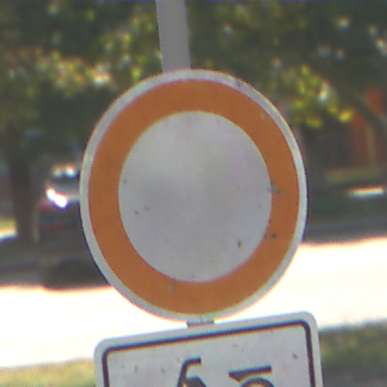
Verkehrszeichen: VerbotFahrzeugeAllerArt
Zusatzzeichen unten: EinspurigeFahrzeugeFrei2
Umgebung: Outdoor, Urban
Tageszeit: Midday
Wetter: Clear
Licht: Natural
Jahreszeit: NotSpecified
Kontrast: HighContrast